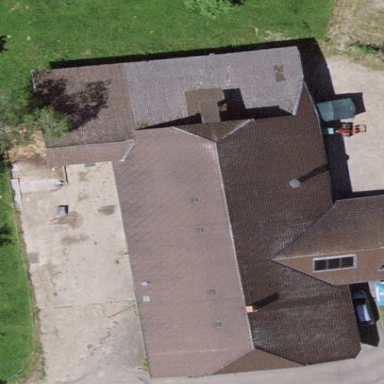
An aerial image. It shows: Farm building.